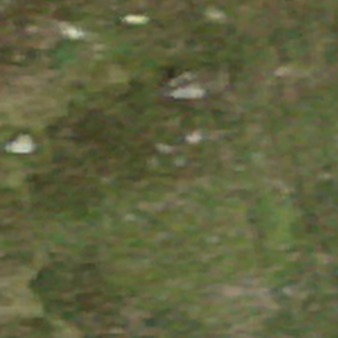
Label: other